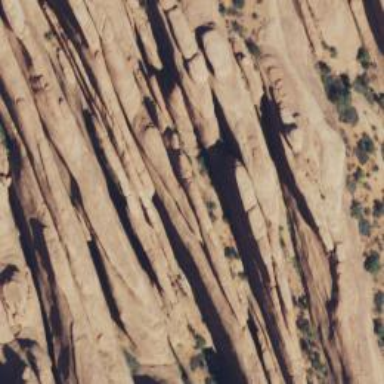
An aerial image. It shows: Cliff in nature.